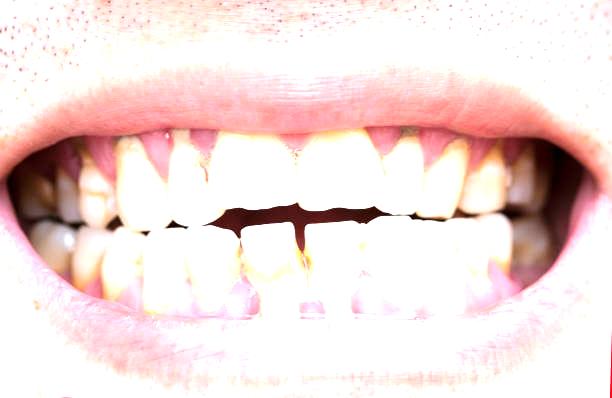
Condition: Calculus